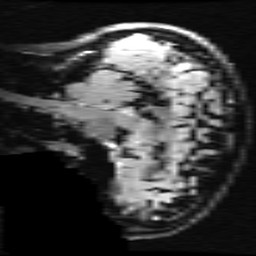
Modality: FLAIR
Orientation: sagittal
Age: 21
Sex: male
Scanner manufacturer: ge
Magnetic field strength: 3 T
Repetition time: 11 s
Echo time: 0.1497 s